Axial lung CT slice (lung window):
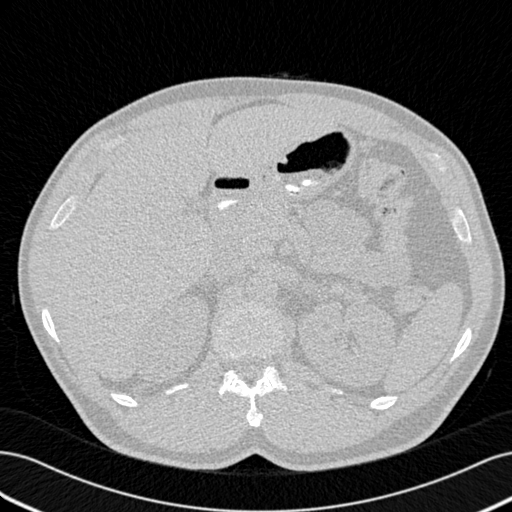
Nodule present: no